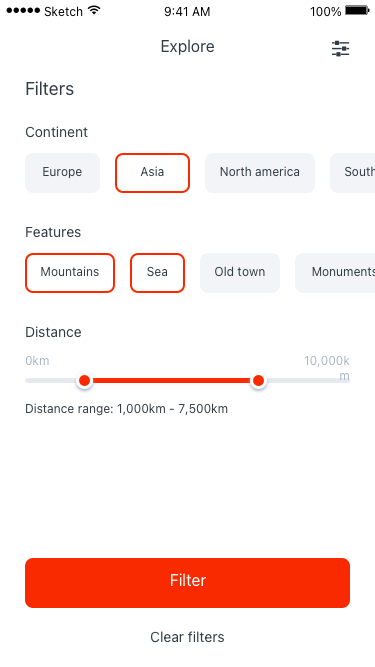
Text in this UI design:
Explore
Filters
Continent

Europe
Asia
North america
South america
Features

Mountains
Sea
Old town
Monuments
Distance

0km
Distance range: 1,000km - 7,500km
10,000km
Filter
Clear filters